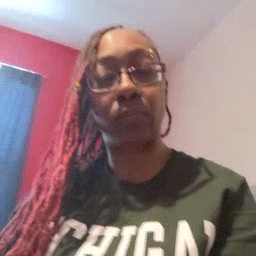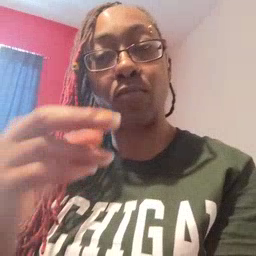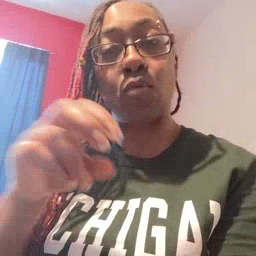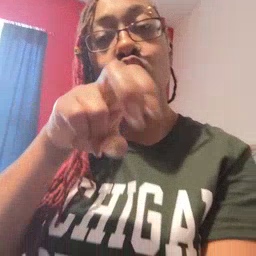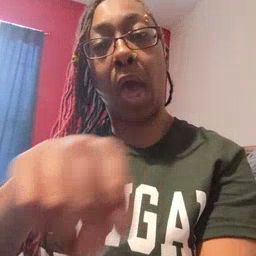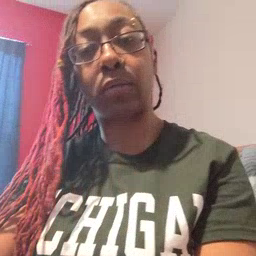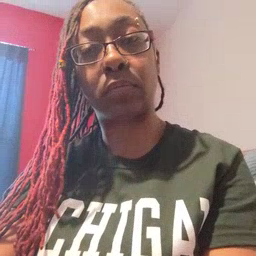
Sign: ride